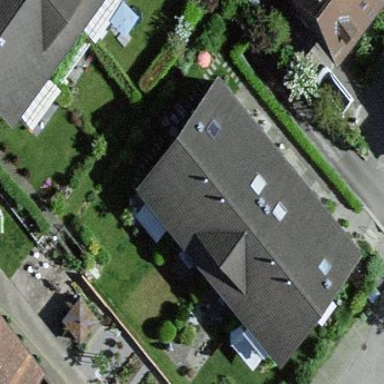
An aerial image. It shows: Residential building.